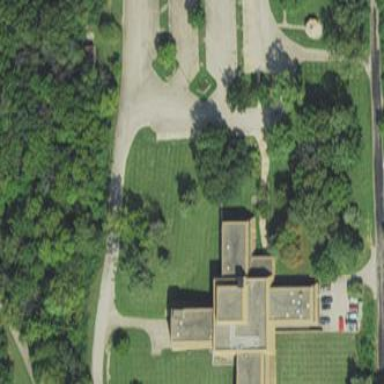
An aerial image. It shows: Museum housed in building.